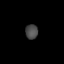
Tissue: lung
Cell type: Myeloid cells
Senescence score: 0.2406
Nuclear area (px): 182
Mean DAPI intensity: 72.615